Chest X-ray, PA view. Patient: 46 years old, sex F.
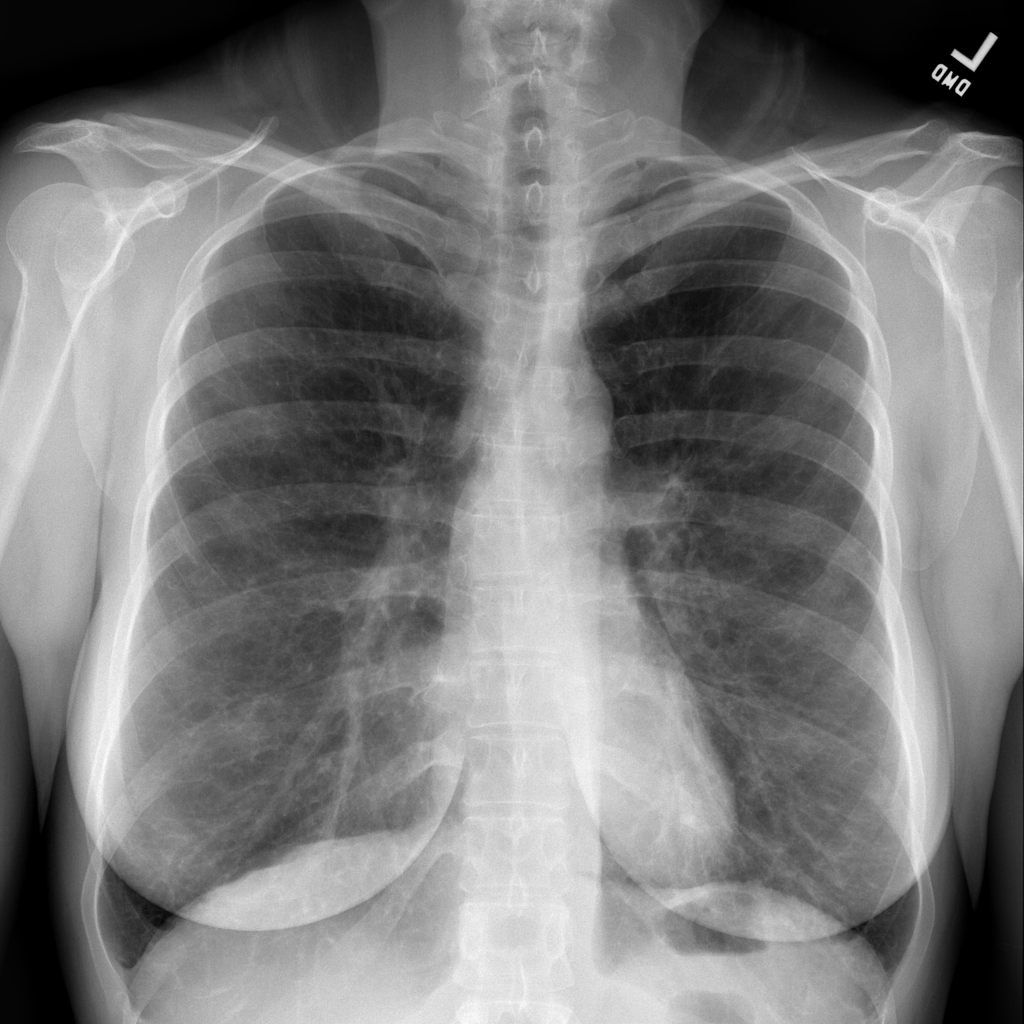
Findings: No Finding